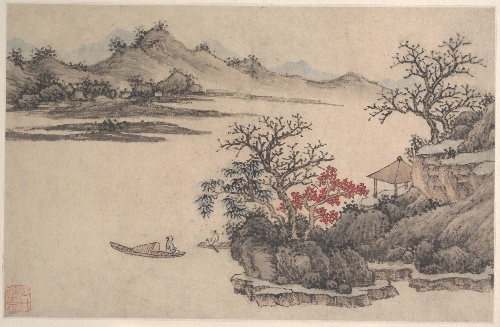
Artist: Shen Zhou
Artist bio: Chinese, 1427–1509
Object type: Album leaf
Classification: Paintings
Medium: Album leaf; ink and color on paper
Culture: China
Period: Ming (1368–1644) or Qing (1644–1911) dynasty
Dimensions: 9 5/8 x 14 7/8 in. (24.4 x 37.8 cm)
Department: Asian Art
Credit line: Bequest of Walter Carlebach, 1969
Accession year: 1969
Repository: Metropolitan Museum of Art, New York, NY
Tags: Human Figures|Landscapes|Autumn|Boats